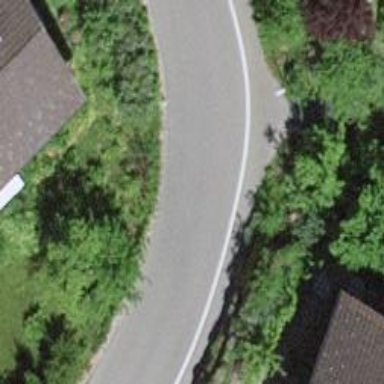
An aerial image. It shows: Asphalt sidewalk.